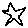
Label: star